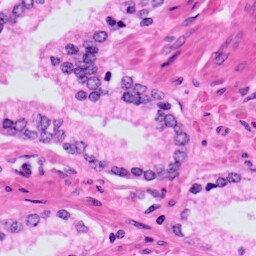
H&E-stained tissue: Prostate